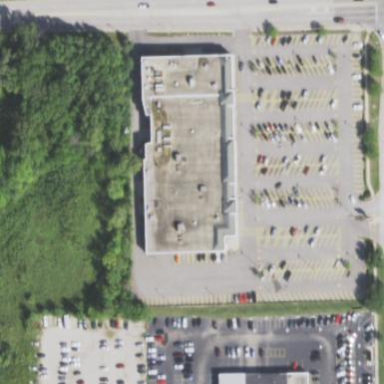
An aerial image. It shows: Retail building housing supermarket.